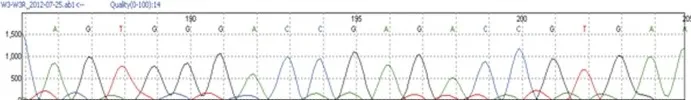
Electrophoregrams Illustrates. Abnormal sequences; The arrow shows the site of mutation in the patient.
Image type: electrography (ekg)